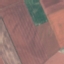
Land use / land cover: AnnualCrop